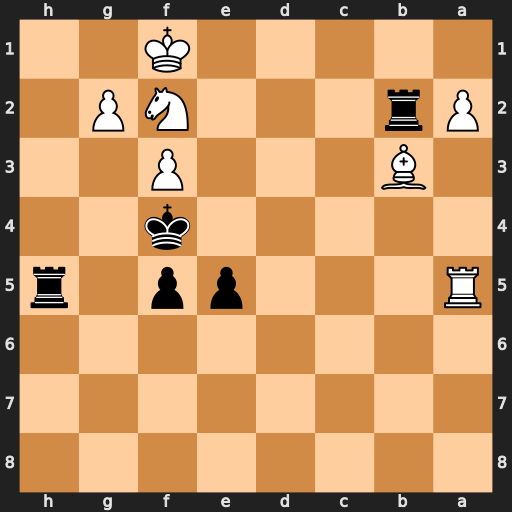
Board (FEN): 8/8/8/R3pp1r/5k2/1B3P2/Pr3NP1/5K2
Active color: b
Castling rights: -
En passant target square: -
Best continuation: Kg3 Nh3 Rxg2